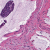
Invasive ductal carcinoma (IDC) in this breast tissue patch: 0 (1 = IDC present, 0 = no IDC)